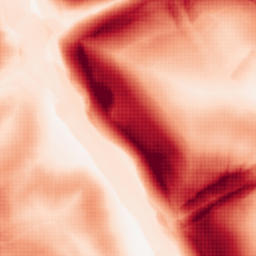
Category: morphological
Decomposition family: morphological_gradient
Decomposition parameters: size: 15
shape: diamond
Upsampling method: sinc_blackman
Upsampling parameters: scale: 8
kernel_size: 16
Upsampling scale: 8